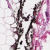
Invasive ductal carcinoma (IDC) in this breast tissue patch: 0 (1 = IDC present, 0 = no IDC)